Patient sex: M
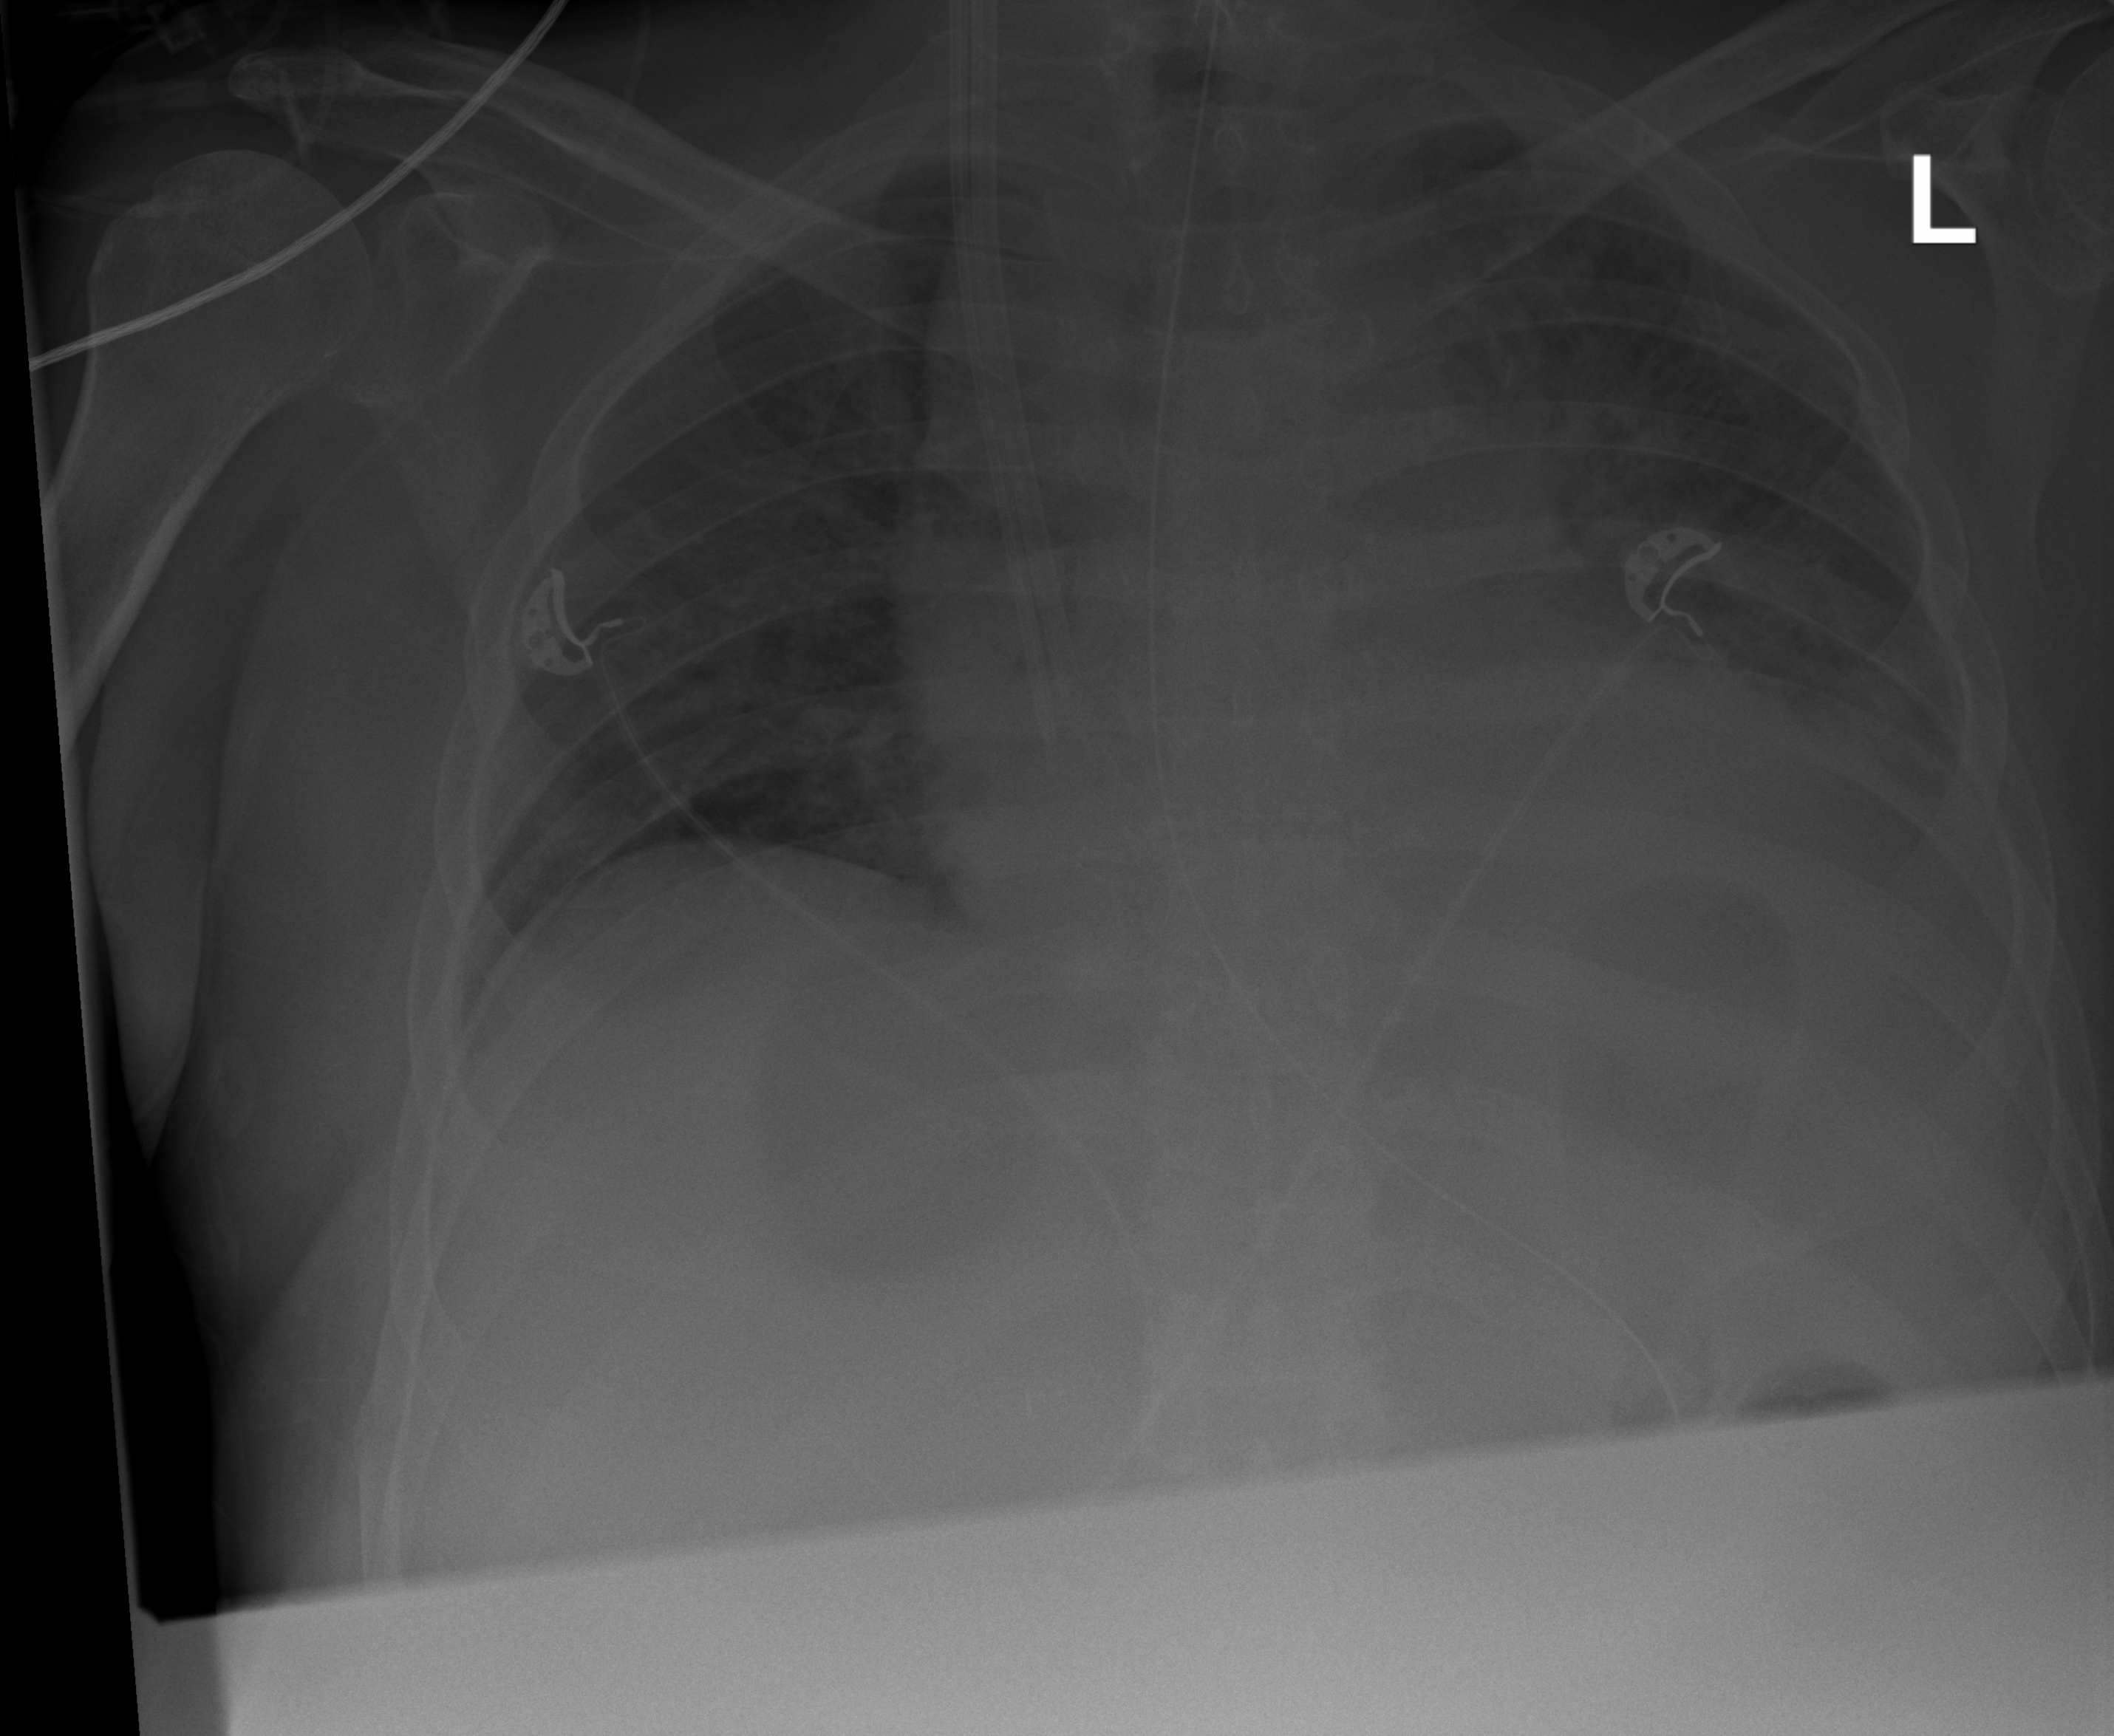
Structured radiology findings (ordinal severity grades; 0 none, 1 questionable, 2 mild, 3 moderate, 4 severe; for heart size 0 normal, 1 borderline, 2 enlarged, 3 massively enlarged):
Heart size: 2
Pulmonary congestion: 2
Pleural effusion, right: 0
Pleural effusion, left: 2
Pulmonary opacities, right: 0
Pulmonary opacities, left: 0
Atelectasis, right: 0
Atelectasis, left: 2